Question: the website in question is right <URL>
This is ideal:

I know how to generate the menu, I just don't know how to get it under the "cars" menu without a hack javascript solution.
The ideal solution involves targeting the list item by the template name "Car Showcase" and allowing me to generate PHP/HTML (The code needed to make the dropdown) after it. Does this make sense to everyone?
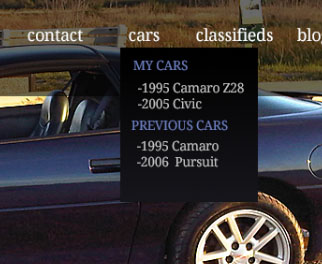
Answer: The actual way to create custom HTML for WordPress menu is to create a Walker
<URL>